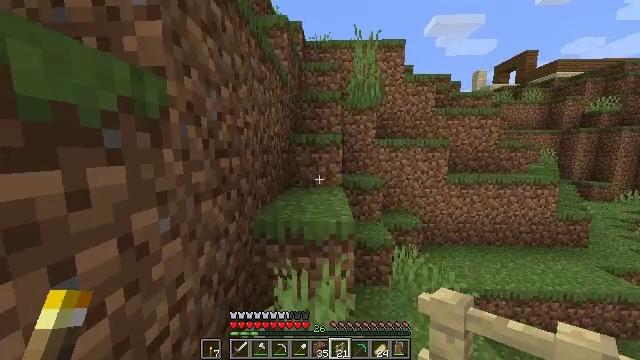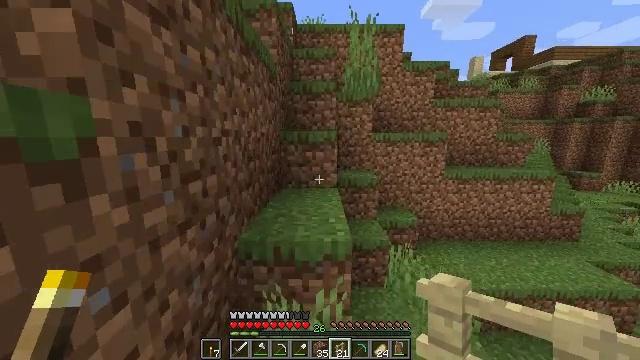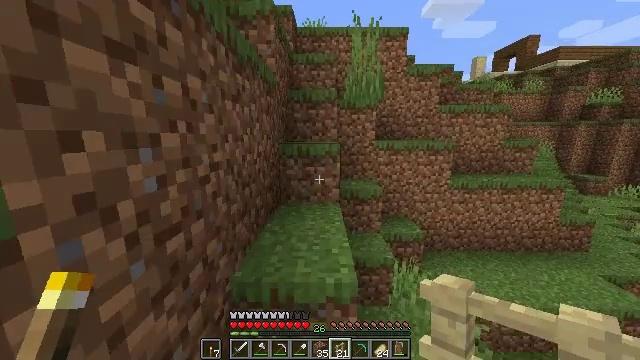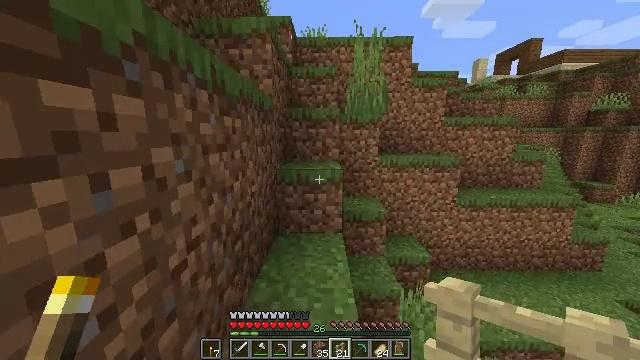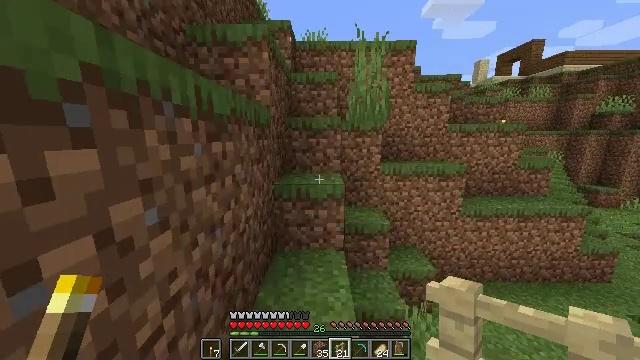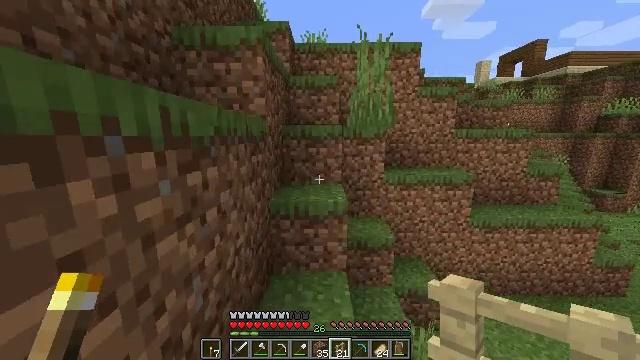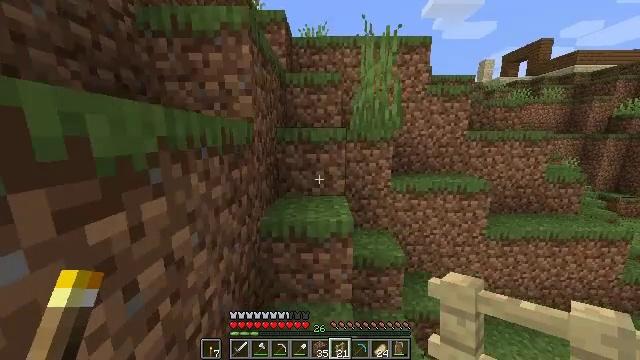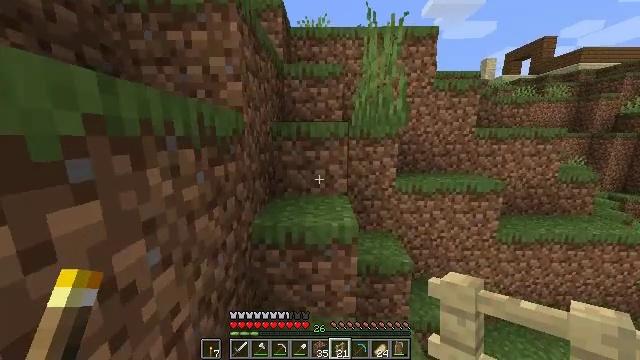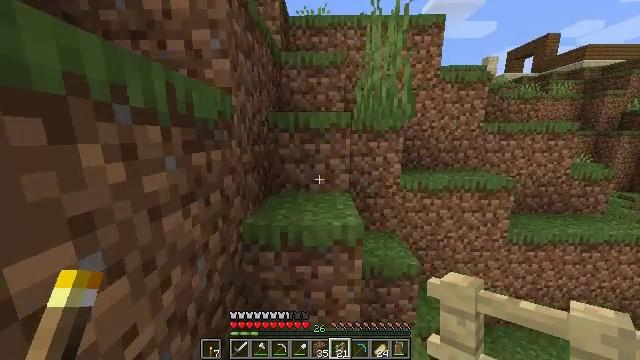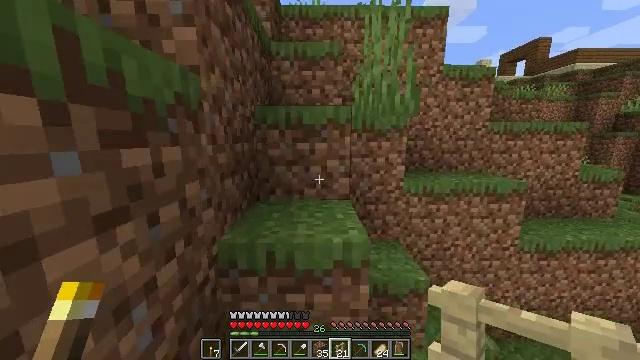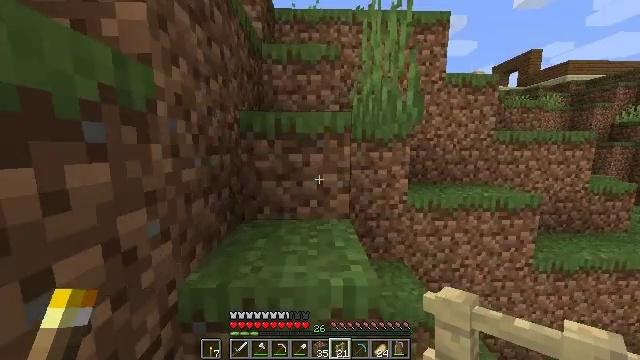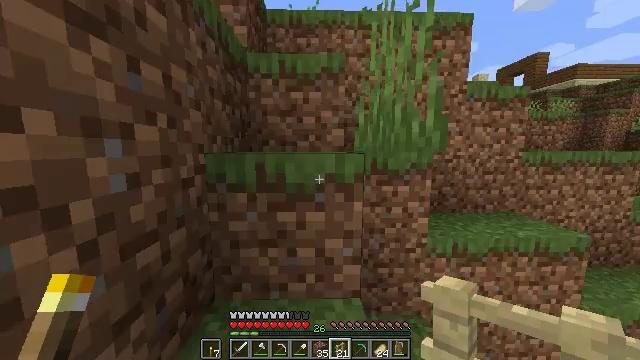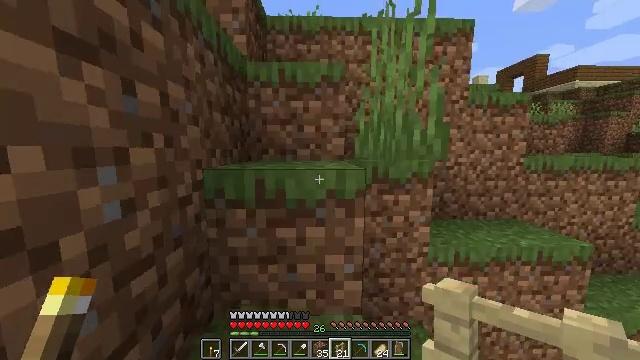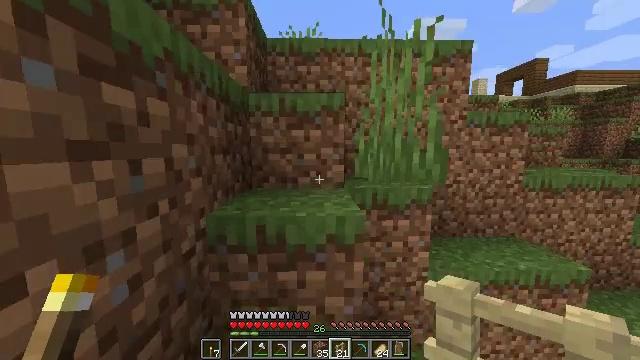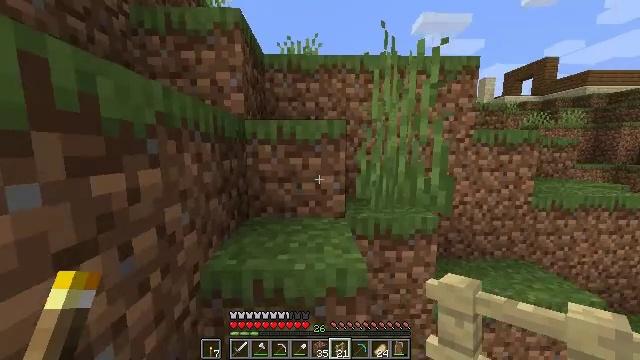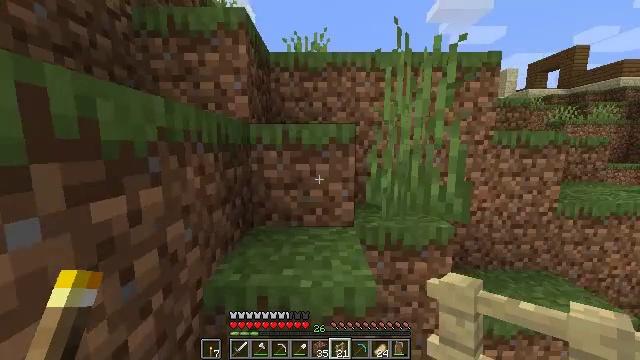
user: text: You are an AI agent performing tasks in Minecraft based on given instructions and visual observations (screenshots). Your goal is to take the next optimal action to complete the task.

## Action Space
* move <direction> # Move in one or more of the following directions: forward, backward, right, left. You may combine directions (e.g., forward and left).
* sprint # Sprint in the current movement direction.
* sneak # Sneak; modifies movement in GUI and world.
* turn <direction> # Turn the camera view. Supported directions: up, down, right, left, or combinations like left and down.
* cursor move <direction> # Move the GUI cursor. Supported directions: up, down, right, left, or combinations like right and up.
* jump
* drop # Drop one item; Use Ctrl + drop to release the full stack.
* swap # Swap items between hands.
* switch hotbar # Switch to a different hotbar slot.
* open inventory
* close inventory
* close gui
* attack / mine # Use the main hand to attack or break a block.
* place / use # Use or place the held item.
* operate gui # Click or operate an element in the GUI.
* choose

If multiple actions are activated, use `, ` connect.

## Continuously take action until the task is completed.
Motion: motion action
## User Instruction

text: craft item air
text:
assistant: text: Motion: move forward, sprint, turn right and down, jump
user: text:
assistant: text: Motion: move forward, sprint, jump
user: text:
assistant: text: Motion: move forward, sprint, jump
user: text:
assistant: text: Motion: move forward, sprint, jump
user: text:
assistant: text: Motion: move forward, sprint, jump
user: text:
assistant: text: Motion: move forward, sprint, jump
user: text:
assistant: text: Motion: move forward, sprint, jump
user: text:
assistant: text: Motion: move forward, sprint, jump
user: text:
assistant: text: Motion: move forward, sprint, turn right, jump
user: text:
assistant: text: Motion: move forward, sprint, turn up, jump
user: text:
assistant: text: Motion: move forward, sprint, jump
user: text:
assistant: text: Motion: move forward, sprint, jump
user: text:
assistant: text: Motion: move forward, sprint, jump
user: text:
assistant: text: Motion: move forward, sprint, jump
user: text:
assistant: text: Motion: move forward, sprint, turn left, jump
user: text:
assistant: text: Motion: move forward, sprint, turn left, jump
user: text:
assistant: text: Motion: move forward, sprint, turn left, jump
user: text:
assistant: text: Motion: move forward, sprint, jump
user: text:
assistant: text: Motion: move forward, sprint, jump
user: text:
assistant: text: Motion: move forward, sprint, jump
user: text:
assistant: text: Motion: move forward, sprint, jump
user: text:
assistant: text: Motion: move forward, sprint, jump
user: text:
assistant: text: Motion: move forward, sprint, jump
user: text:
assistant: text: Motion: move forward, sprint, jump
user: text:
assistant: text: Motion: move forward, sprint, jump
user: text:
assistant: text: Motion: move forward, sprint, jump
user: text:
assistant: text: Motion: move forward, sprint, jump
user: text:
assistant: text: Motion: move forward, sprint, jump
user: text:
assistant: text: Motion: move forward, sprint, jump
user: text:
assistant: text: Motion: move forward, sprint, jump